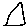
Label: triangle